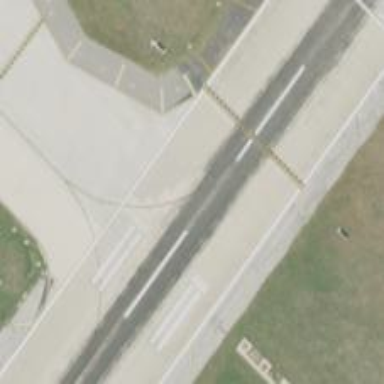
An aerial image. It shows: View of taxiway at the airport.